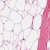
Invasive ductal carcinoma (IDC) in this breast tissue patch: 0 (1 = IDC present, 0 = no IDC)